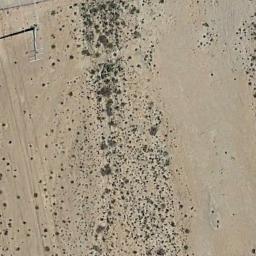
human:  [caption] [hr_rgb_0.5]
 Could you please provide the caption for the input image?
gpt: There are several trees and some weeds in this desert .

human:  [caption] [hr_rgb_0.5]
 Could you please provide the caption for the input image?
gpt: The chaparral is consist of many bushes on the desert .

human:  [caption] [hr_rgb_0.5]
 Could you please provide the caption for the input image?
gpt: Chaparral is densely distributed in the sand from the middle to sparsely around and there is a telegraph pole in the sand .

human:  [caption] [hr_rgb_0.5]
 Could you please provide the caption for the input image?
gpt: Some green chaparrals of different sizes grow in the desert .

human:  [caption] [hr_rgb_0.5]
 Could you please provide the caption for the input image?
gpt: The chaparral is not evenly distributed .